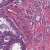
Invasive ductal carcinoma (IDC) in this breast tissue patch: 1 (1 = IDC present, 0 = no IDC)